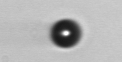
Label: bead